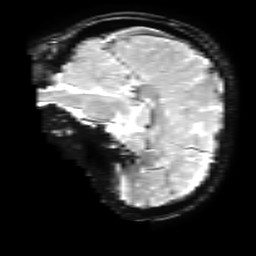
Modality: T2starw
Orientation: sagittal
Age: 28
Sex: female
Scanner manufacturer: ge
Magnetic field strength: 3 T
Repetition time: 0.65 s
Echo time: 0.02 s